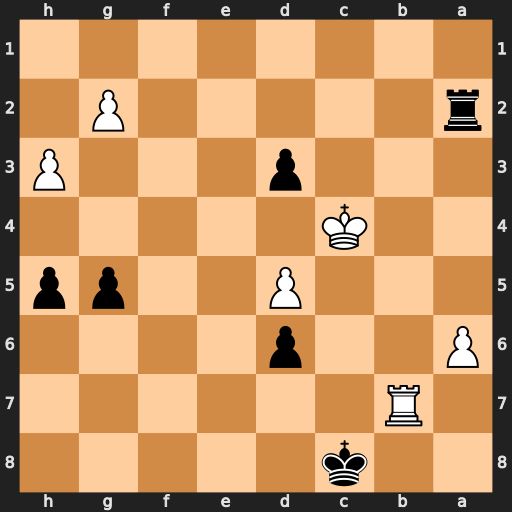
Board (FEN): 2k5/1R6/P2p4/3P2pp/2K5/3p3P/r5P1/8
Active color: b
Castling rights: -
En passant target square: -
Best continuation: d2 Rb1 Rc2+ Kd3 Rc1 Kxd2 Rxb1